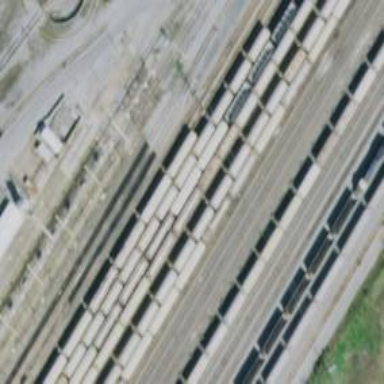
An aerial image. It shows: Railway siding with rails.